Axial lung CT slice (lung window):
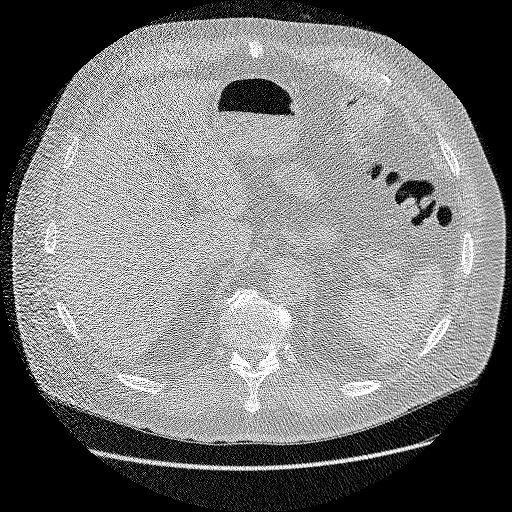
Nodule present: no